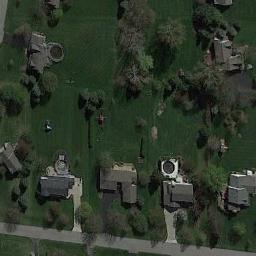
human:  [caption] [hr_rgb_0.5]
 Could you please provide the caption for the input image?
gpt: Many buildings are in medium residential area .

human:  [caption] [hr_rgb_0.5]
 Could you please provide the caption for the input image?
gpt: The sparse medium residential area is well green and has some neatly arranged houses .

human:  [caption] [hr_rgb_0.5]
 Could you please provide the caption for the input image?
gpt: There are a lot of trees in the medium-sized residential area .

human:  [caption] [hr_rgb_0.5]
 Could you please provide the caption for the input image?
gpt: The medium residential is on the grass next to some trees and road .

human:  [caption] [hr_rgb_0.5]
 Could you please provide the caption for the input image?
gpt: There are some black buildings on green lawns on the  medium residential area .